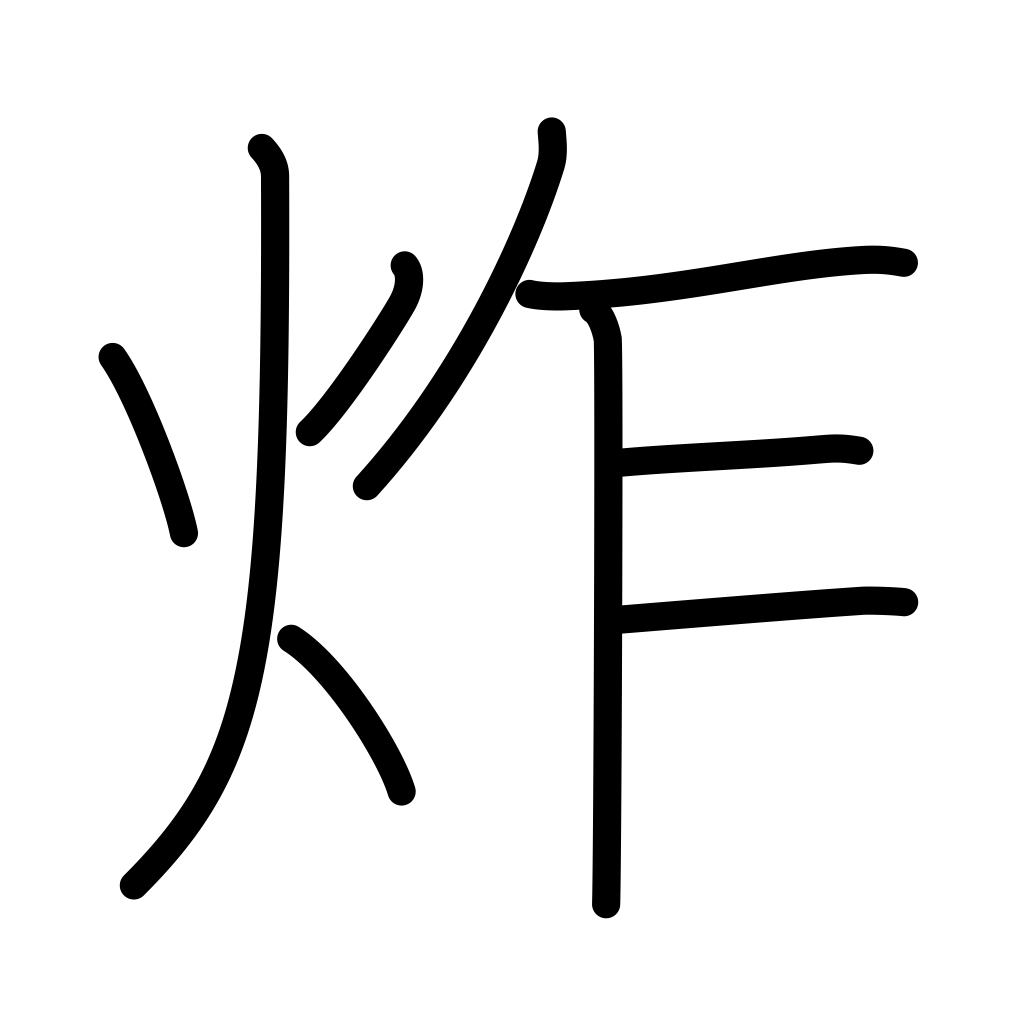
Meaning: frying, explosion